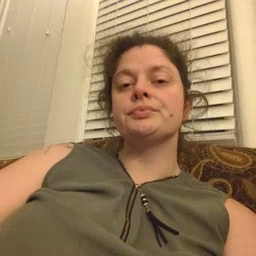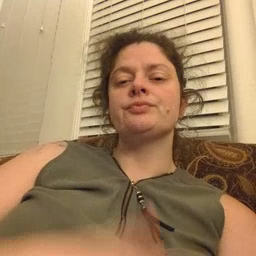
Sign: finish